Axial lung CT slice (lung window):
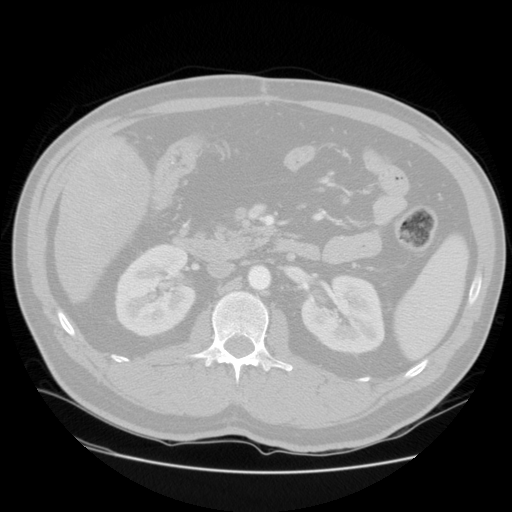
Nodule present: no